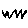
Label: zigzag